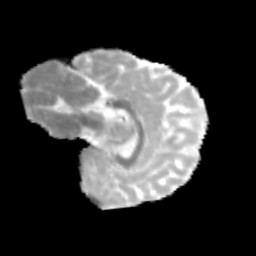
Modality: MD
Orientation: sagittal
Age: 10
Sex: female
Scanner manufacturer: siemens
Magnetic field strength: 3 T
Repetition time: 3.8 s
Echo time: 0.07 s